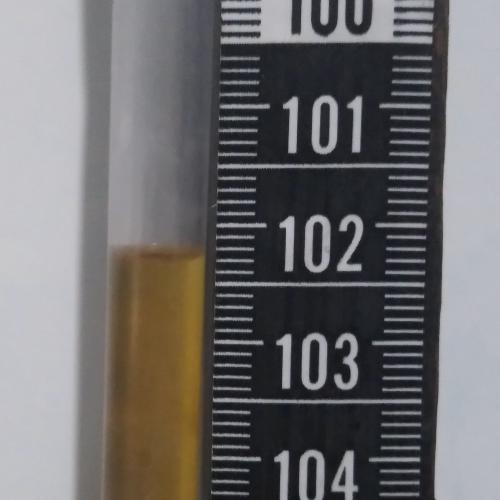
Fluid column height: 102.3 cm